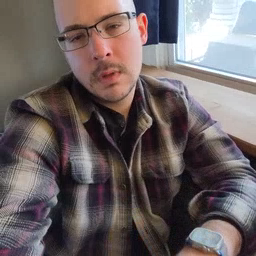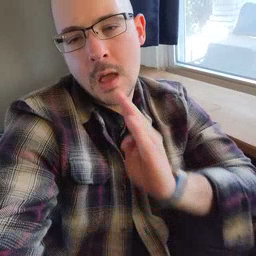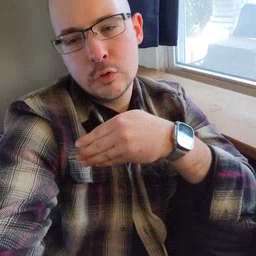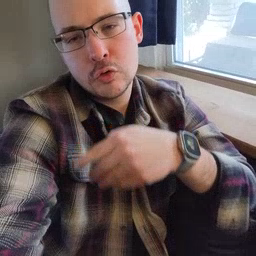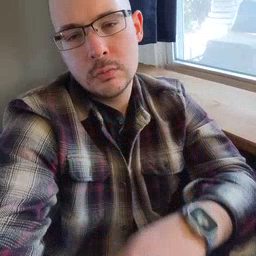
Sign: after